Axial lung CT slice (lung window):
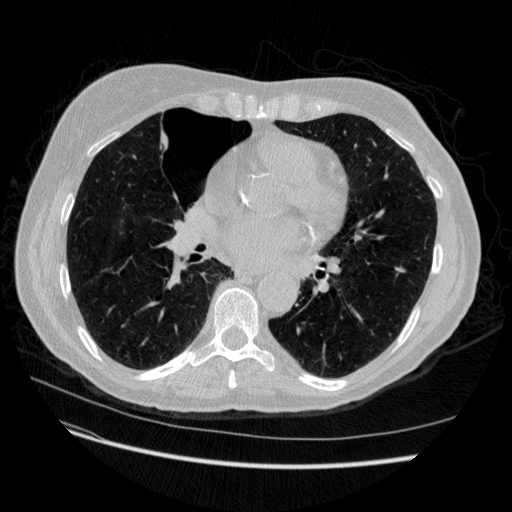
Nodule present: yes
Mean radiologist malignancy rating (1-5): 3